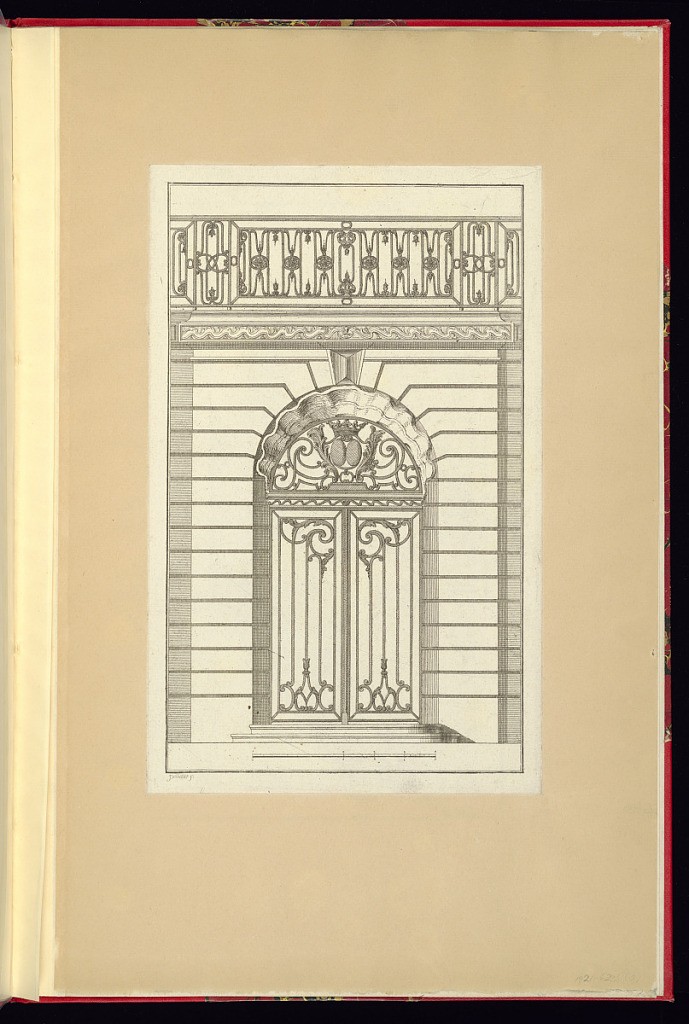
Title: Iron Portal Design
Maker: Moreau, French, active 18th century
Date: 1761-1762
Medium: Engraving on laid paper
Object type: Print
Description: Portal design with an iron gate and iron balconey. The plate is signed.